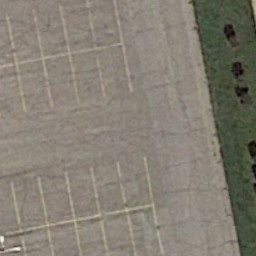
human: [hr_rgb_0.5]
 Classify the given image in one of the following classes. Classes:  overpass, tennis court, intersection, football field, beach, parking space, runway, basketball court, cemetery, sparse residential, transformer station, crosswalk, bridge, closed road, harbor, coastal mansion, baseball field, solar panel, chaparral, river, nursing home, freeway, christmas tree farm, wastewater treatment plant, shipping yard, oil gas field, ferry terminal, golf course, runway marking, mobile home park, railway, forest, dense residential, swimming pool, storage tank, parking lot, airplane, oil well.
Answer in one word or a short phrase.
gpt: parking space